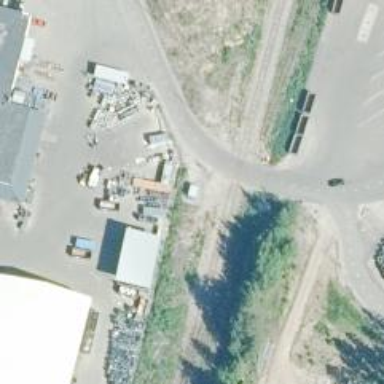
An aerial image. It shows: Unused railway yard.